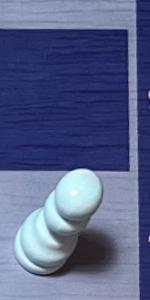
Label: Pawn_White